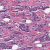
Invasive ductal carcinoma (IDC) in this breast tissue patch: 1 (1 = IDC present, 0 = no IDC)